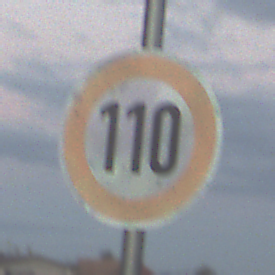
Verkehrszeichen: Geschwindigkeit110
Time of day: SunriseSunset
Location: Outdoor (Nature)
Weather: PartlyCloudy
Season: NotSpecified
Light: Natural